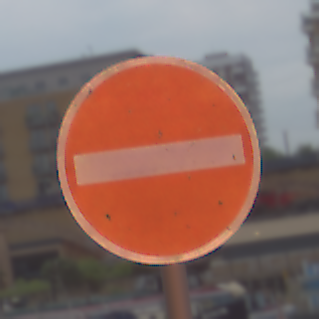
Verkehrszeichen: VerbotDerEinfahrt
Umgebung: Outdoor, Urban
Tageszeit: MorningAfternoon
Wetter: Overcast
Licht: Natural
Jahreszeit: NotSpecified
Kontrast: LowContrast